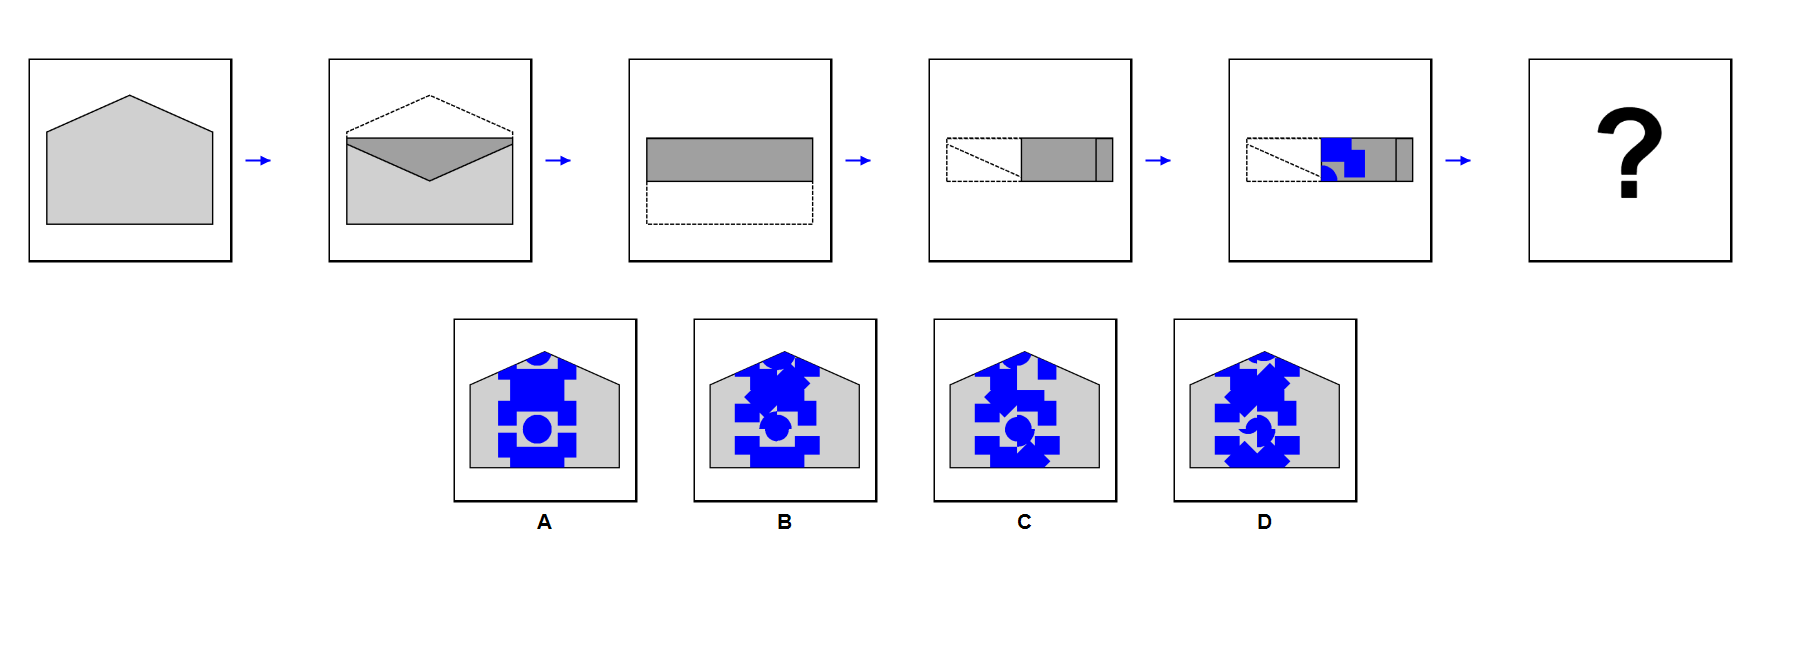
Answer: A